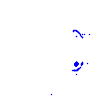
Particle: pion